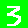
Digit: 3